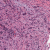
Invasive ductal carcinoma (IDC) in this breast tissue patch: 0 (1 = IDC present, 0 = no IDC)